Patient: sex F, age 61
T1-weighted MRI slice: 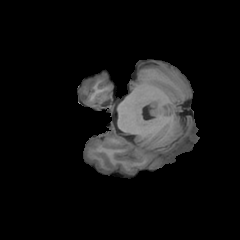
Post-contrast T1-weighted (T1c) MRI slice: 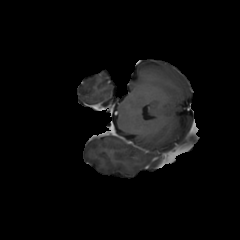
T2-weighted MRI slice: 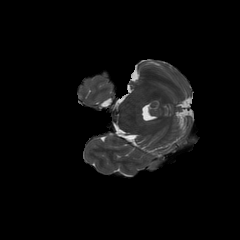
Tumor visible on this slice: no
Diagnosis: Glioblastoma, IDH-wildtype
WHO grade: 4